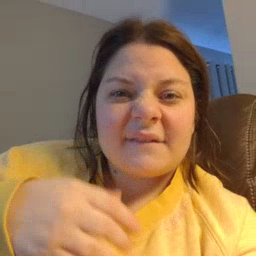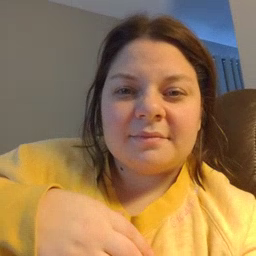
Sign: have